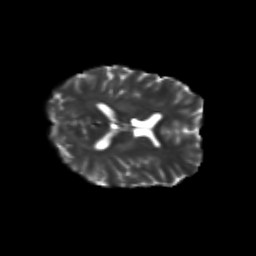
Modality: T2w
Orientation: axial
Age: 25
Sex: female
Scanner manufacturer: siemens
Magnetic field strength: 3 T
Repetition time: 3.5 s
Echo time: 0.125 s